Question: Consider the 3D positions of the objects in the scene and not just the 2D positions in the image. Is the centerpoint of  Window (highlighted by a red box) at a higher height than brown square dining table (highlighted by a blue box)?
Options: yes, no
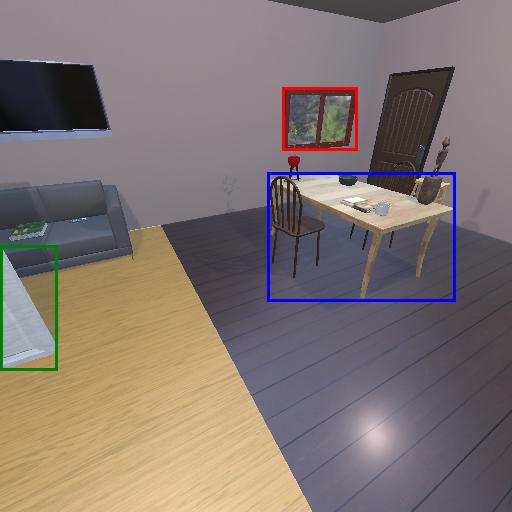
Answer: yes